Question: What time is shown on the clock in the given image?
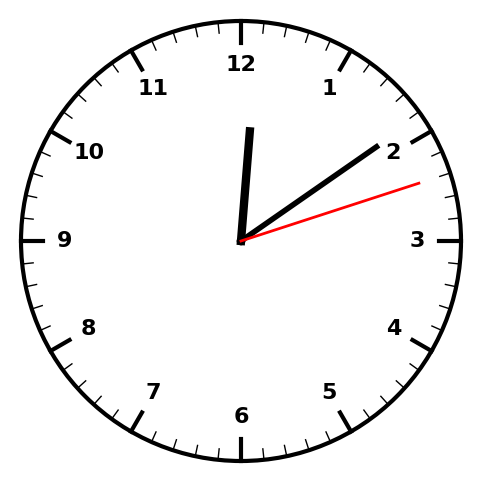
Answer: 12:09:12